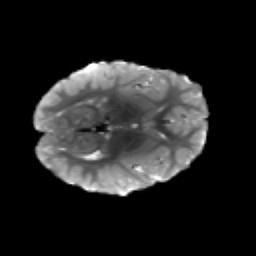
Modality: T2w
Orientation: axial
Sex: male
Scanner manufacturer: siemens
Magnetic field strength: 3 T
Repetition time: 5 s
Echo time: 0.071 s